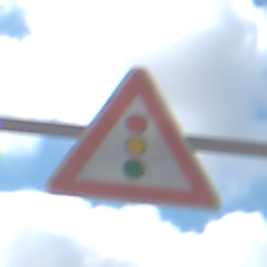
Verkehrszeichen: Lichtzeichenanlage
Umgebung: Outdoor, Nature
Tageszeit: Midday
Wetter: PartlyCloudy
Licht: Natural
Jahreszeit: NotSpecified
Kontrast: HighContrast